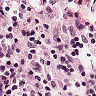
Metastatic tissue present: no